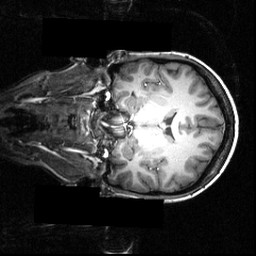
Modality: T1w
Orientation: coronal
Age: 20
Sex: female
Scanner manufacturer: siemens
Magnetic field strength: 3.951 T
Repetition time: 1.5 s
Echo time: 0.00335 s